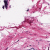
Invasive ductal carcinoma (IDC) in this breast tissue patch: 0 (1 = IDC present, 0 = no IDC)